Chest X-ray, PA view. Patient: 57 years old, sex M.
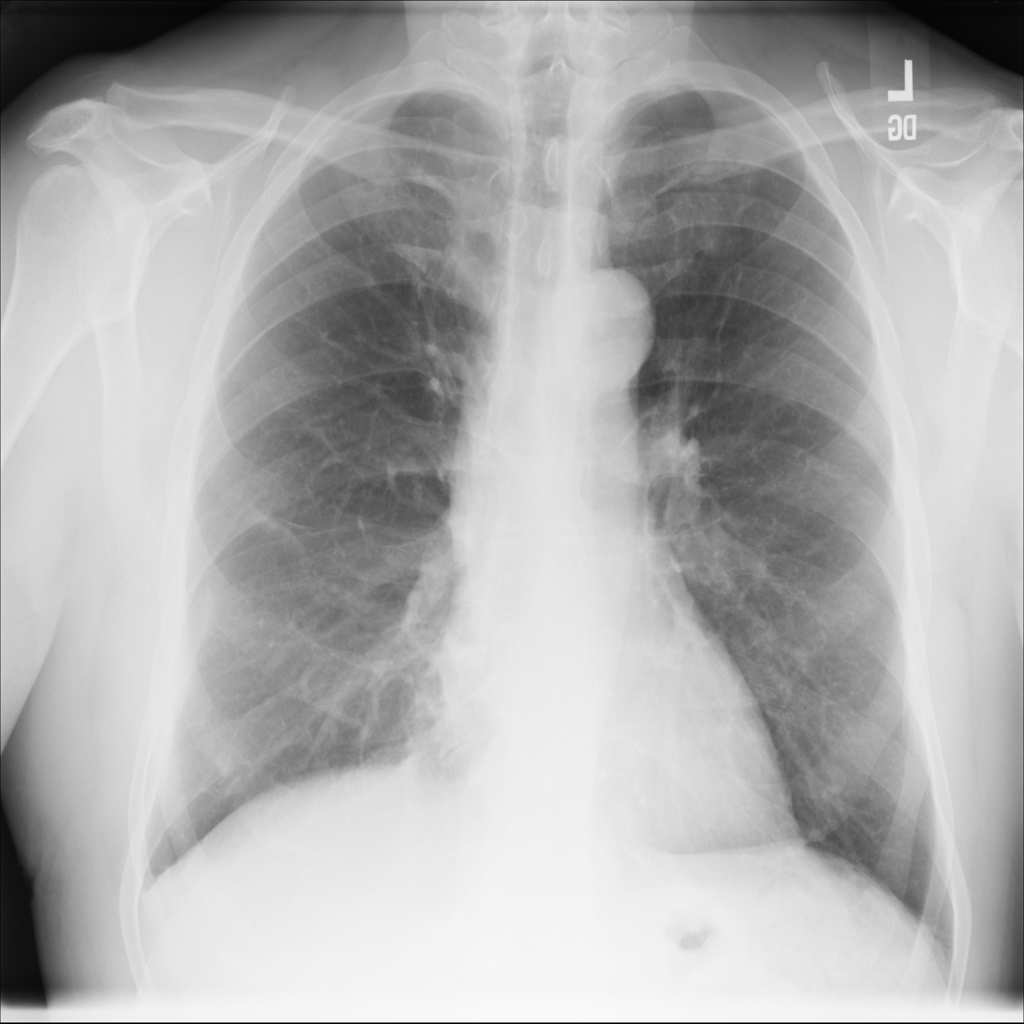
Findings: No Finding